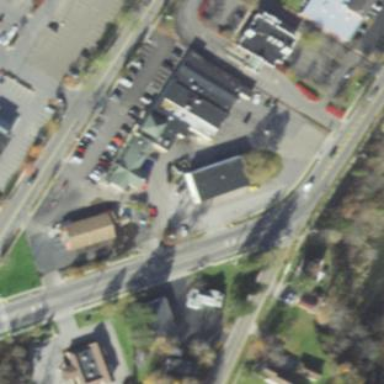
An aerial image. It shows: Retail building.